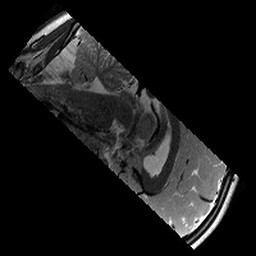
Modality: T2w
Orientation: sagittal
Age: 11
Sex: male
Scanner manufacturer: siemens
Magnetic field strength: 3 T
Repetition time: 9.23 s
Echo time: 0.067 s